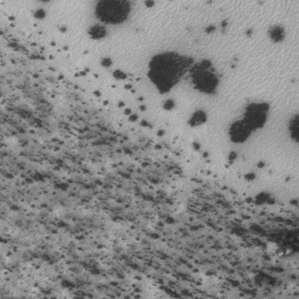
Label: frost